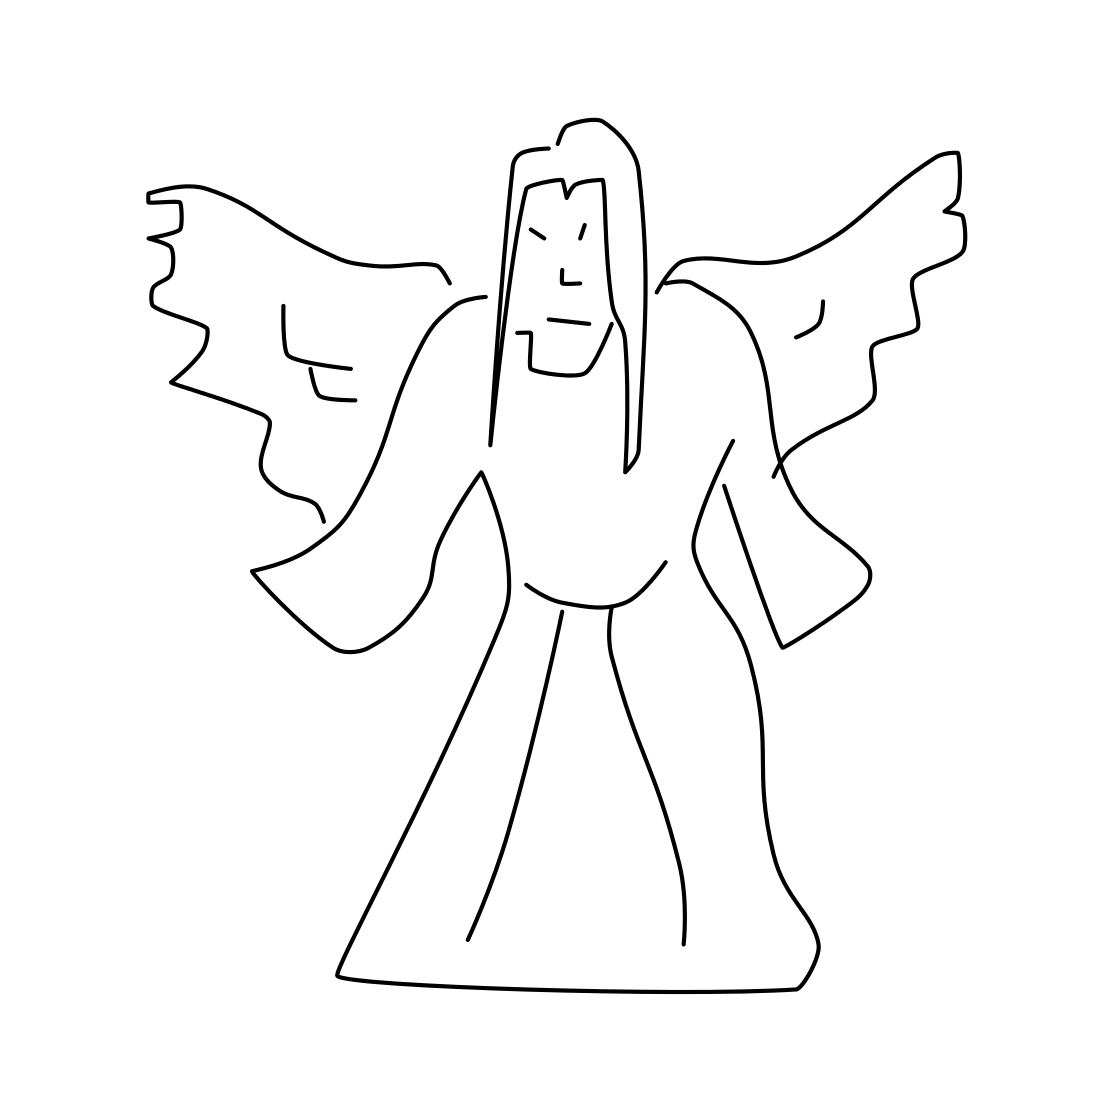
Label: angel